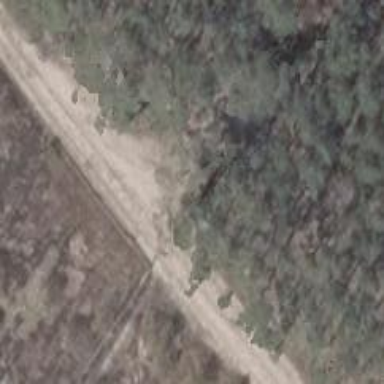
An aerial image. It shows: Sandy track road with grade4 tracktype.